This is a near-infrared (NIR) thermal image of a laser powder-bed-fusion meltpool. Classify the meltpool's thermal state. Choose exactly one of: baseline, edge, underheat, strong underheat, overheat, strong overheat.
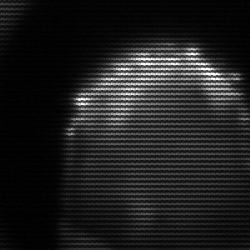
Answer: edge